【题型】填空题　【知识点】平面几何　【难度】easy
如图, 在边长为1的正方形网格中, $AB$ 和 $CD$ 相交于点 $P$, $\sin \angle APD =$ \underline{\hspace{2cm}}。

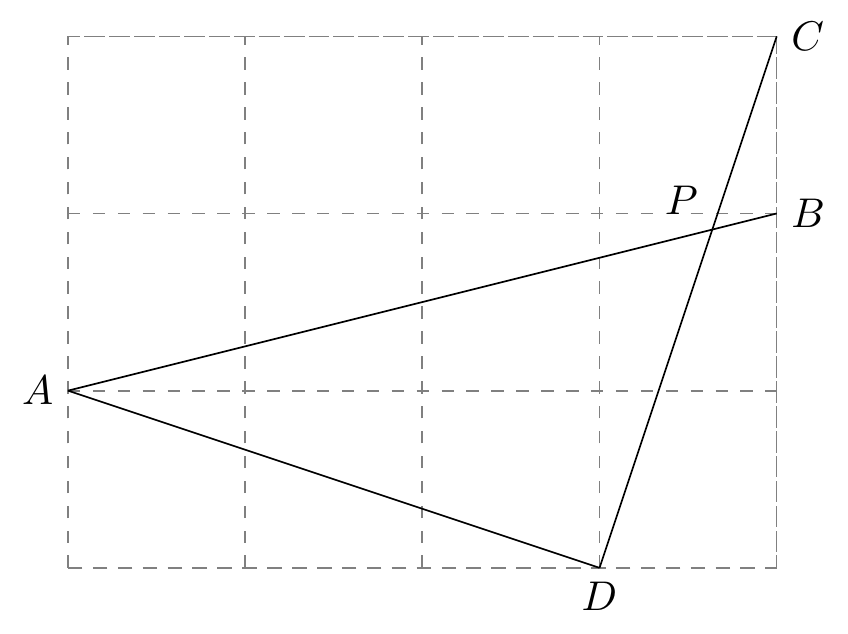
【解答】
解：过 $C$ 点作 $CE // AB$, 交 $A$ 点所在竖直网格线于点 $E$, 过点 $D$ 作 $DF \perp EC$, 交 $EC$ 于点 $F$。

$\because CE // AB$,

$\therefore \angle APD = \angle ECD$,

$S_{\triangle ECD} = 3 \times 4 - \frac{1}{2} \times 4 \times 1 - \frac{1}{2} \times 3 \times 1 - \frac{1}{2} \times 3 \times 2 = \frac{11}{2}$,

$S_{\triangle ECD} = \frac{1}{2} \times CE \times DF$, $CE = \sqrt{1^2 + 4^2} = \sqrt{17}$,

$\therefore DF = \frac{11}{\sqrt{17}} = \frac{11\sqrt{17}}{17}$,

$CD = \sqrt{1^2 + 3^2} = \sqrt{10}$,

$\sin \angle APD = \sin \angle ECD = \frac{DF}{CD} = \frac{\frac{11\sqrt{17}}{17}}{\sqrt{10}} = \frac{11\sqrt{170}}{170}$。

故答案为：$\frac{11\sqrt{170}}{170}$。
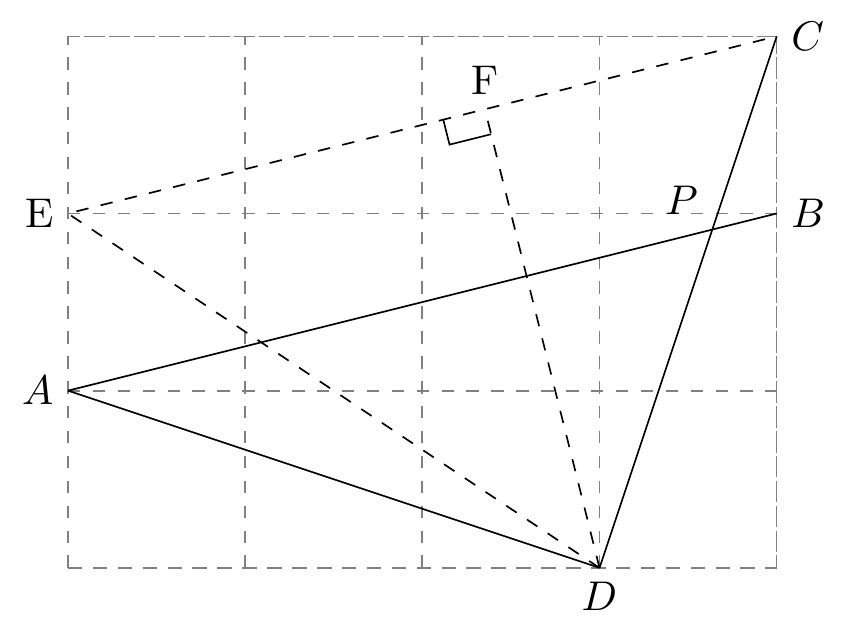